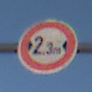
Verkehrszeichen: TatsaechlicheBreite2Komma3
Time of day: MorningAfternoon
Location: Outdoor (Nature)
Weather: Clear
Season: Winter
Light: Natural